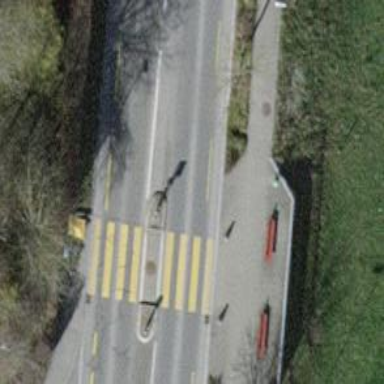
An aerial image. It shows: Bollard made of concrete.